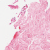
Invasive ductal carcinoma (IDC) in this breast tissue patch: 0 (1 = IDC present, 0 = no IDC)